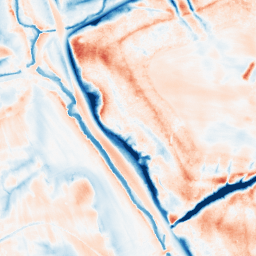
Category: trend_removal
Decomposition family: local_polynomial
Decomposition parameters: window_size: 31
degree: 3
Upsampling method: sinc_hamming
Upsampling parameters: scale: 2
kernel_size: 8
Upsampling scale: 2